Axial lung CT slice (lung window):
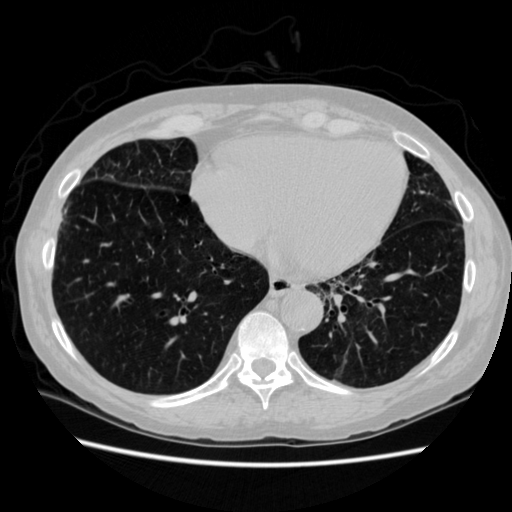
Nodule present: no